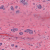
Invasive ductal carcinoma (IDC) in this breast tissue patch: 0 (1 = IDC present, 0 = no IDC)